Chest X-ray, AP view. Patient: 45 years old, sex F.
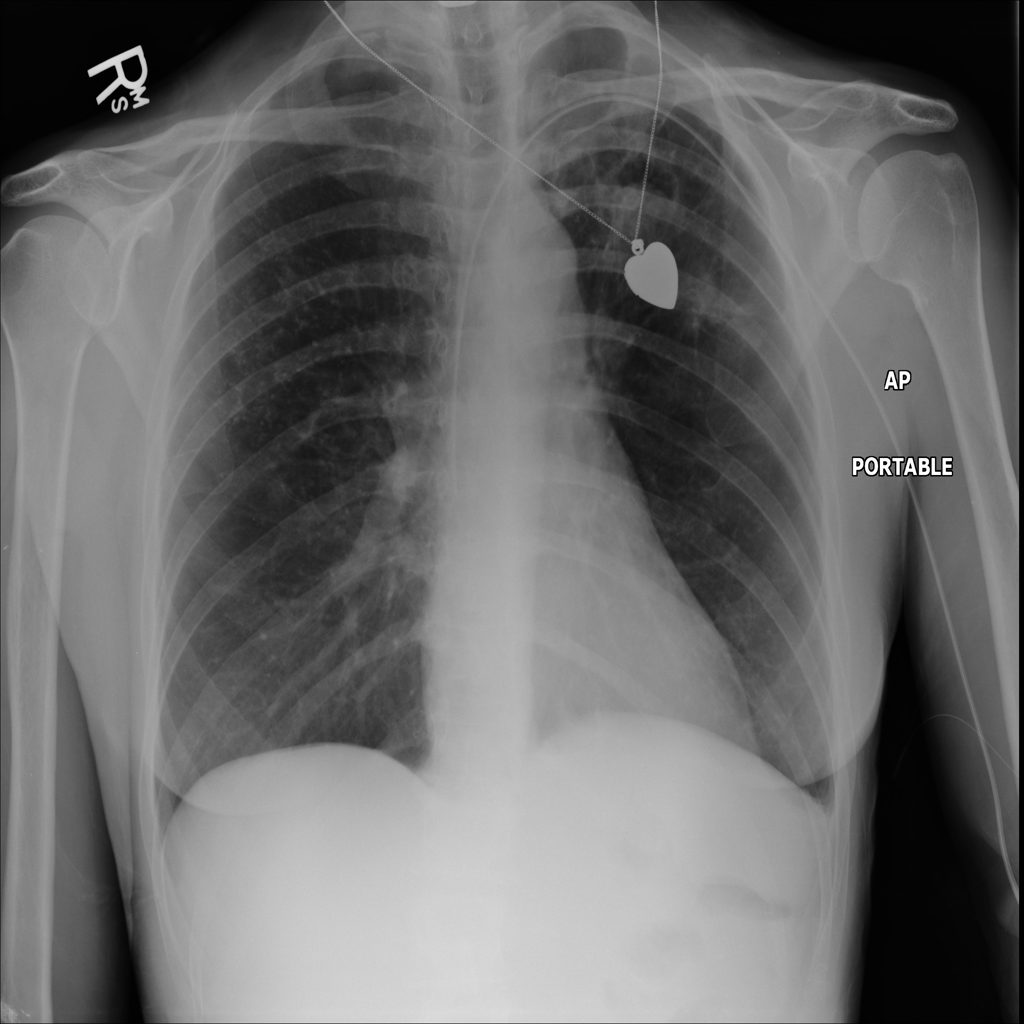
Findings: No Finding